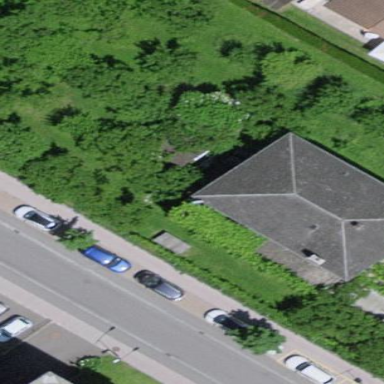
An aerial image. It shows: Detached building with hipped roof.